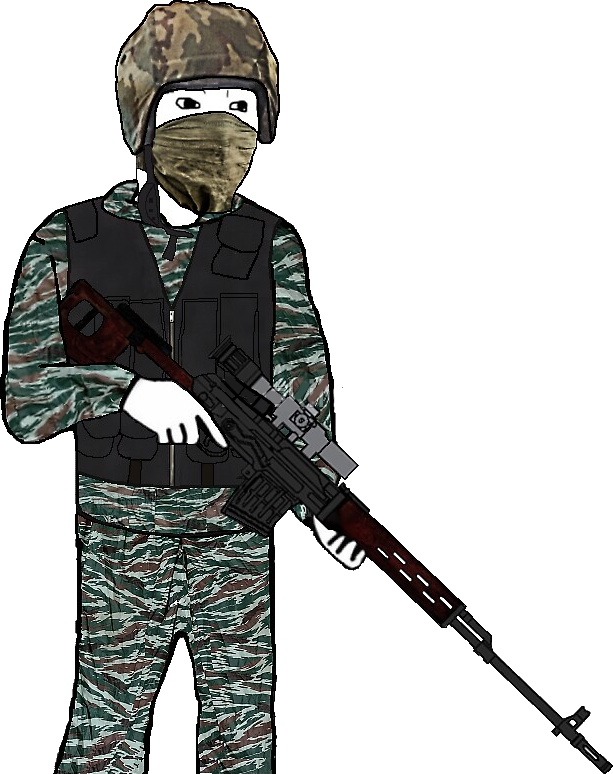
Label: 5_Doomer